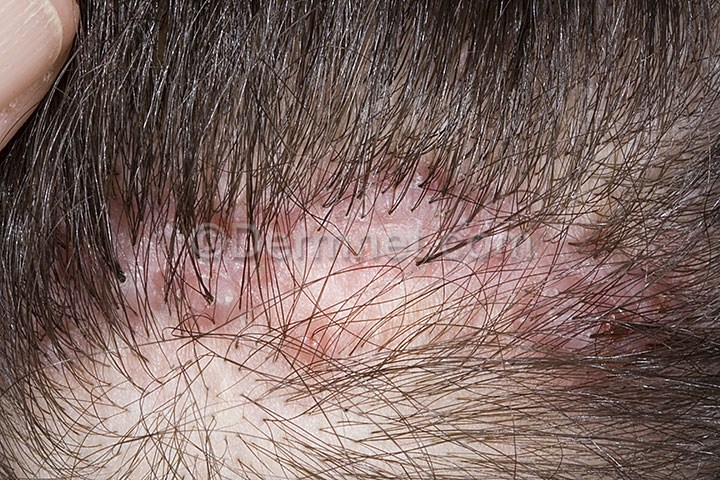
Disease: Hair Loss Photos Alopecia and other Hair Diseases